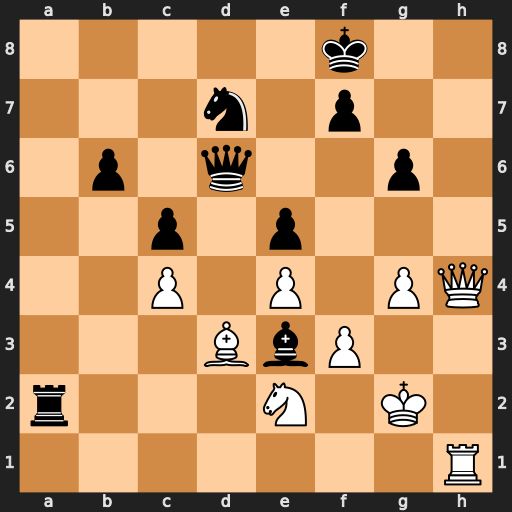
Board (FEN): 5k2/3n1p2/1p1q2p1/2p1p3/2P1P1PQ/3BbP2/r3N1K1/7R
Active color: w
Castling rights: -
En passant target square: -
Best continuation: Qd8+ Kg7 Qh8#